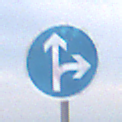
Verkehrszeichen: VorgeschriebeneFahrtrichtungGeradeausOderRechts
Umgebung: Outdoor, RoadRail
Tageszeit: Midday
Wetter: PartlyCloudy
Licht: Natural
Jahreszeit: NotSpecified
Kontrast: LowContrast